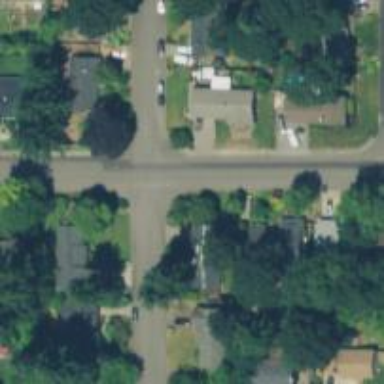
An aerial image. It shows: Residential road with asphalt surface. Sidewalk is present on the left side.